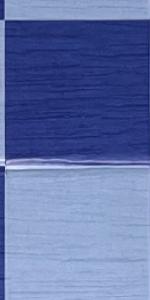
Label: Empty